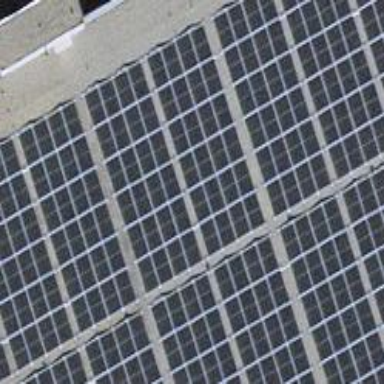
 consisting of solar photovoltaic panels."